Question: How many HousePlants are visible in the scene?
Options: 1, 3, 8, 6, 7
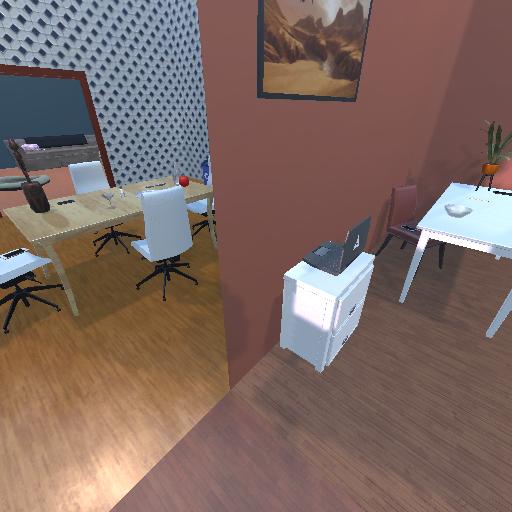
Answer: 1